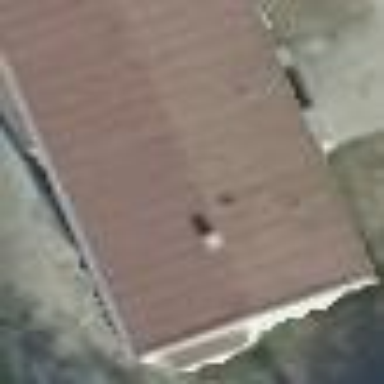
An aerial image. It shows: Gabled roof on building that houses apartments.